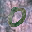
Label: 0